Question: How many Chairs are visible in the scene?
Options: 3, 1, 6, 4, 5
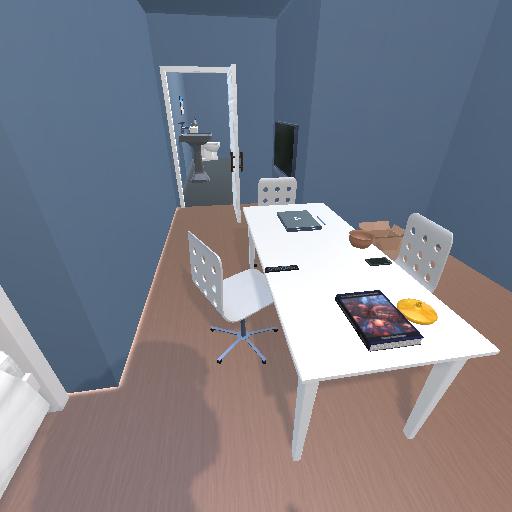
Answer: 3